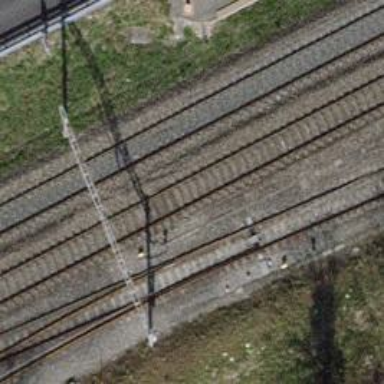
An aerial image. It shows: Railway switch.